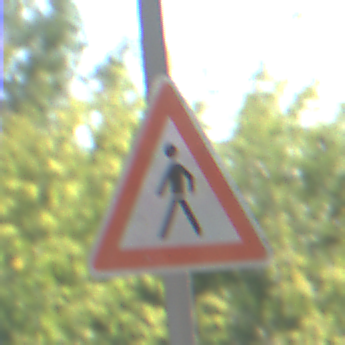
Verkehrszeichen: FussgaengerRechts
Umgebung: Outdoor, Nature
Tageszeit: MorningAfternoon
Wetter: Clear
Licht: Natural
Jahreszeit: NotSpecified
Kontrast: HighContrast